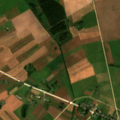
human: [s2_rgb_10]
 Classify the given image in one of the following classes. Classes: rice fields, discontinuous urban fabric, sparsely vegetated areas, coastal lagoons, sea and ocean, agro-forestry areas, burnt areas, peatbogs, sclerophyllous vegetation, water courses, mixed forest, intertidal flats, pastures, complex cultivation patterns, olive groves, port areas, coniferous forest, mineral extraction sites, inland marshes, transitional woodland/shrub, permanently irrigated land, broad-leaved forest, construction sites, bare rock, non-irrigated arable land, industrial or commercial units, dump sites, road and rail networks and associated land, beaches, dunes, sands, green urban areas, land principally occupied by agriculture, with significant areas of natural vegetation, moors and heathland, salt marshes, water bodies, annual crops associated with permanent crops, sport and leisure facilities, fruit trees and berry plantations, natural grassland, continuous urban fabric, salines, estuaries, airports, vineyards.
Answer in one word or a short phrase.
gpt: discontinuous urban fabric, non-irrigated arable land, complex cultivation patterns